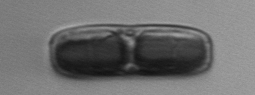
Label: Ephemera